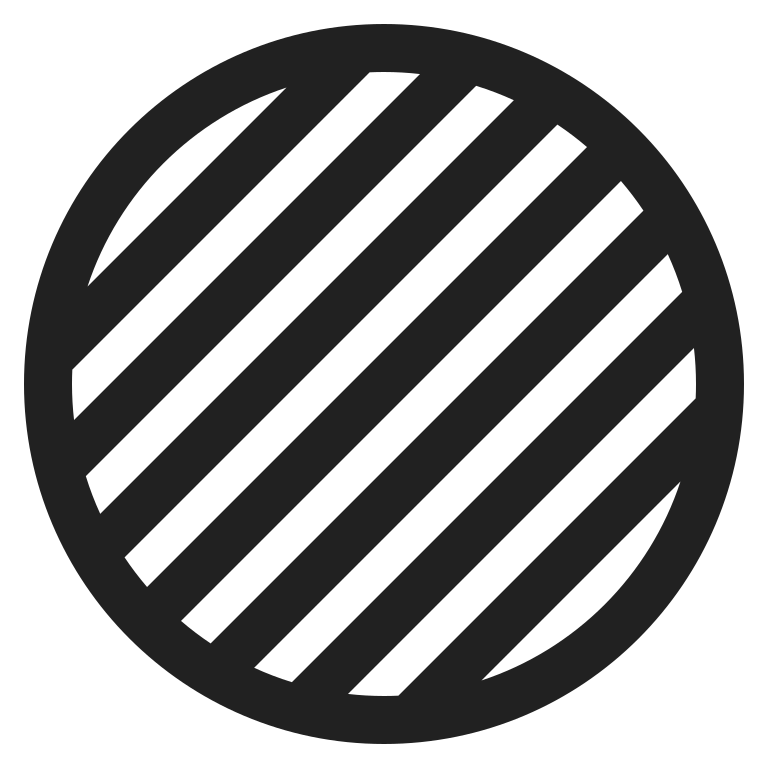
purple circle high contrast